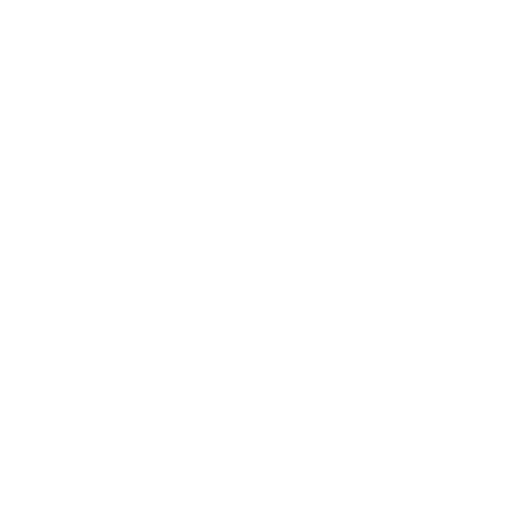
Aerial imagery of bar in Texas named Hanna Reef containing only open water